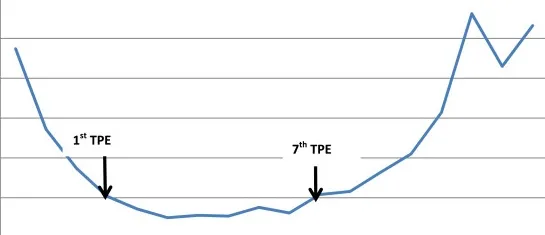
Change in platelet count of the patient during the first 35 days of hospital stay (TPE - therapeutic plasma exchange).
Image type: chart (chart)